Question: First, I am a Web Developer and a novice Java programmer.
My boss is asking me to make this button in an application:

My custom button class must extend 'JButton' or 'BasicButtonUI' so that it can be reused.
I did some research on Stack Overflow, but I did not understand the answers, especially with the time restraints from my boss.
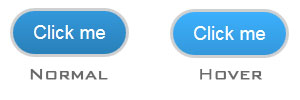
Answer: You should create your own component for this.
Override the method on a JPanel, and inside the paintComponent method draw (ie fill) a rounded rectangle2D in the color gray :
'''
RoundRectangle2D roundedRectangle = new RoundRectangle2D.Float(x, y, w, h, 10, 10);
g.fill(roundedRectangle);
'''
(The last two values determine the curvature. Play around until you get what you want)
Now move the and reduce and so that when you draw the next rectangle, it sits inside the gray rectangle. Set the graphics color to blue then do something like this :
'''
RoundRectangle2D roundedRectangle2 = new RoundRectangle2D.Float(x + 5, y + 5, w - 10, h - 10, 10, 10);
g.fill(roundedRectangle2);
'''
You will also need to add text. Adding text requires an x and y position. The exact x and y position can be tricky to calculate, so you may need to use <URL> which will help you determine what your x and y should be.
'''
g.drawString("Click Me", x, y);
'''
Finally you need to have a mouse motion listener on your panel. The listener needs to find when the mouse is over the button and then redraw the component.
Your rectangle can be cast to a <URL> object, and a calculation can be made as to whether the mouse is in the shape. Eg :
'''
shape.contains(x,y)
'''
If it contains, change the color, then call or on the panel.
Note: your should be kept as a class level field in the class, so that it can be changed via the mouseover.
Hope this helps!